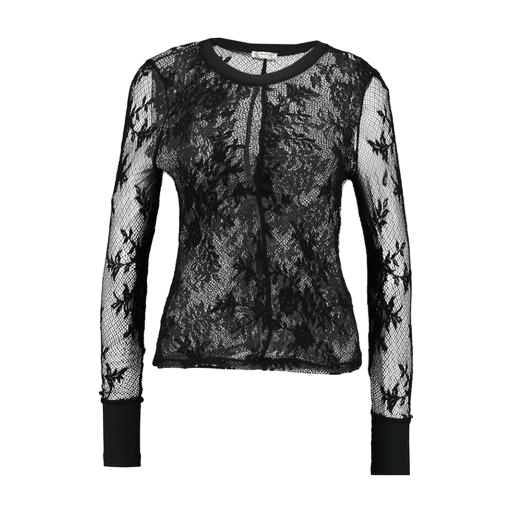
black long sleeve eyelash lace top, black floral-lace shirt, black long-sleeved lace top, white background